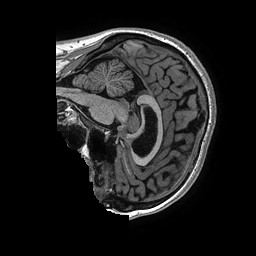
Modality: T1w
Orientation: sagittal
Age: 29
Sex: female
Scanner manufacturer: ge
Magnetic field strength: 3 T
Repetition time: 0.006952 s
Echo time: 0.00292 s